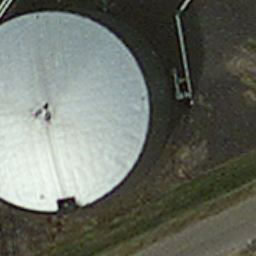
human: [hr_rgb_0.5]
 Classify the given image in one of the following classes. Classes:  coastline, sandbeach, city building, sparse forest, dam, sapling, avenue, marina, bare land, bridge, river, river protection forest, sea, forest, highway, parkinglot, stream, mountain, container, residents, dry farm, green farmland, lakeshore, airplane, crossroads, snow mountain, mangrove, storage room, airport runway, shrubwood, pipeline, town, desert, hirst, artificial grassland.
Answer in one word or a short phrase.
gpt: storage room